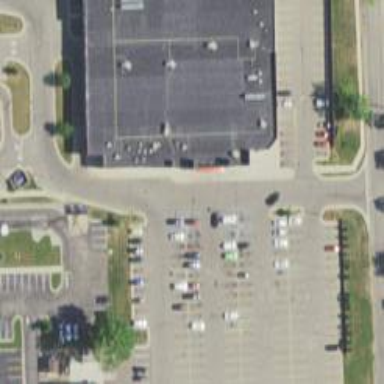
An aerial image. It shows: Supermarket.